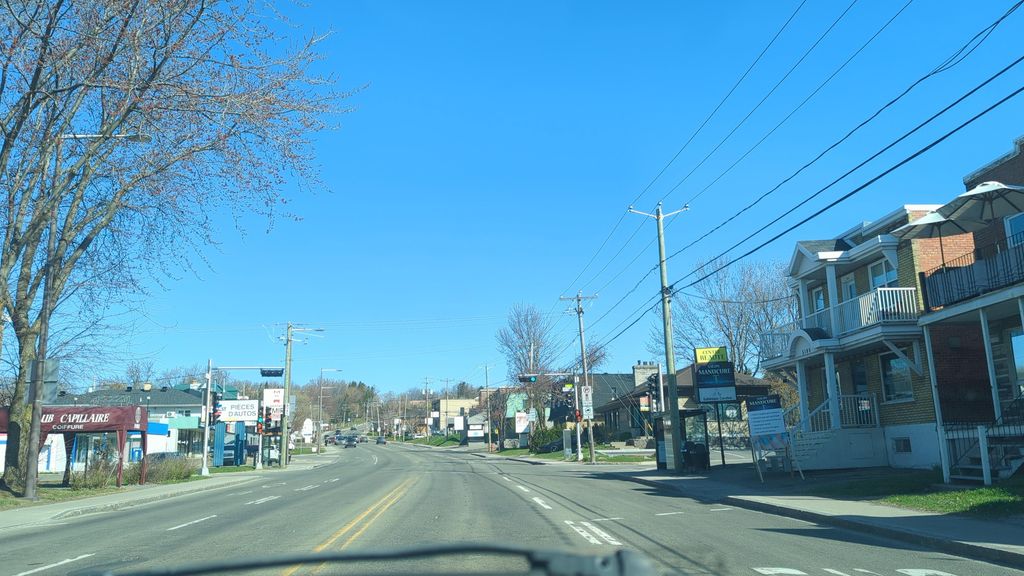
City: quebec_city